Brain MRI, t2w sequence, axial 2D slice.
Patient: age 43, sex F, weight 78 kg, height 1.78 m
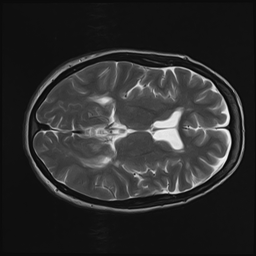